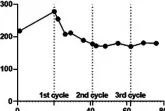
Routine biochemical liver parameters in the course of ICI therapy. (C-E) Cholestasis parameters (gammaGT, GLDH & AP) to assess the vitality of the cholangiocytes.
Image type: pathology (immunostaining)